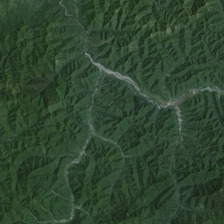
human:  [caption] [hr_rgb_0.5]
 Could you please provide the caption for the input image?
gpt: many tall trees are planted on the mountain .

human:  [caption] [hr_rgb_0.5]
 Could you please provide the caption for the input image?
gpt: many tall trees are planted on the mountain .

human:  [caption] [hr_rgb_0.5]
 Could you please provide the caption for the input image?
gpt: a long river flows through the mountain .

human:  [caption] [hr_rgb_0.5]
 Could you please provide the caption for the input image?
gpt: a long river flows through the mountain .

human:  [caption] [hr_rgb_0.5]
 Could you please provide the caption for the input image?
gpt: a long river flows through the mountain .